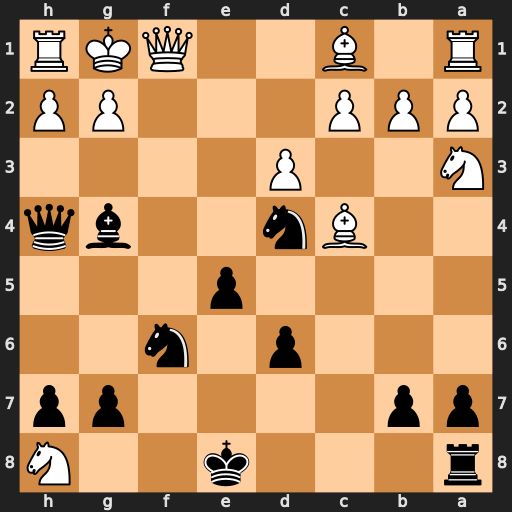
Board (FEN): r3k2N/pp4pp/3p1n2/4p3/2Bn2bq/N2P4/PPP3PP/R1B2QKR
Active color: b
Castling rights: q
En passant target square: -
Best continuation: Ne2+ Qxe2 Bxe2